Interaction volume radius: 5 \u00c5
Interaction volume height: 40 \u00c5
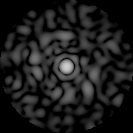
Disorder parameter: 0.8462